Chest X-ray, AP view. Patient: 49 years old, sex M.
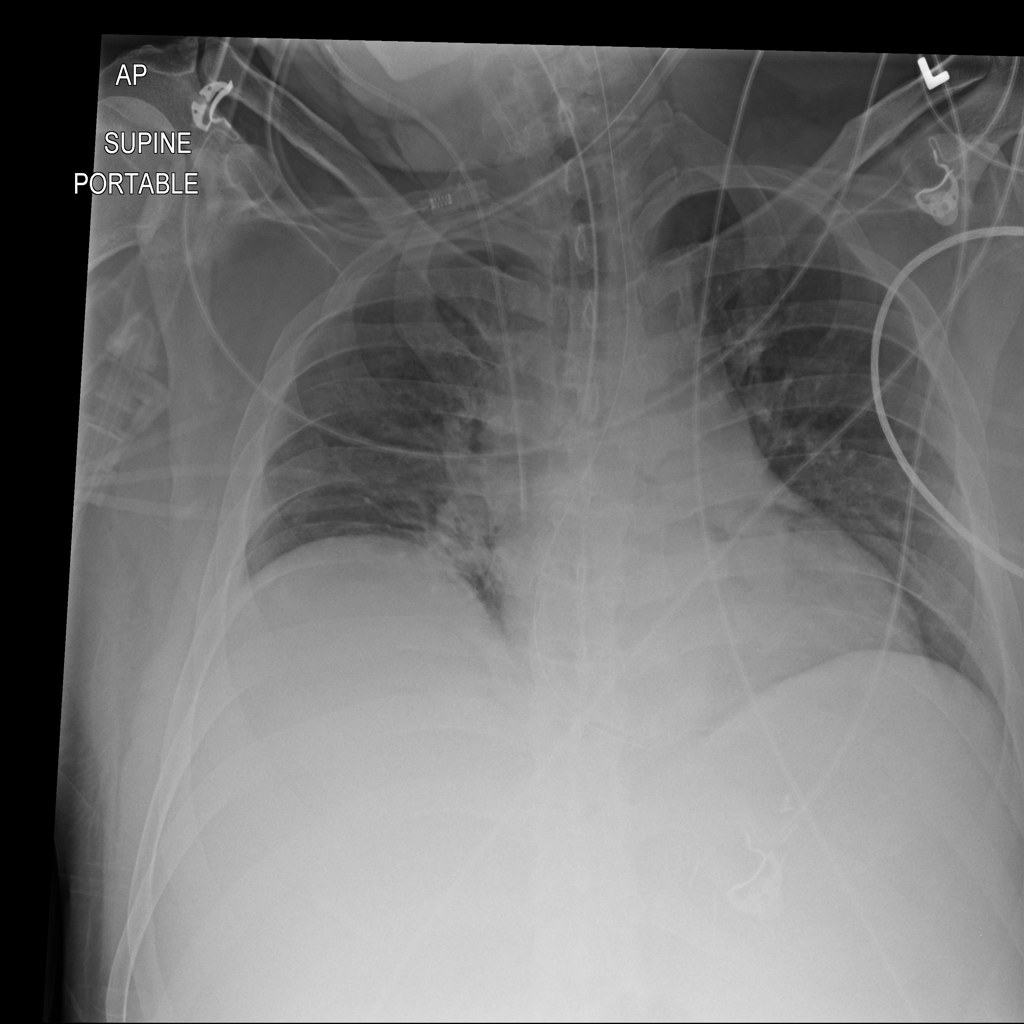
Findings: Atelectasis